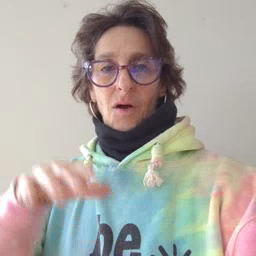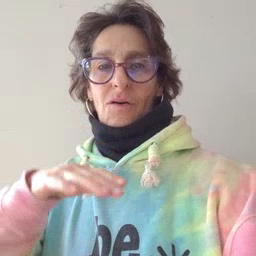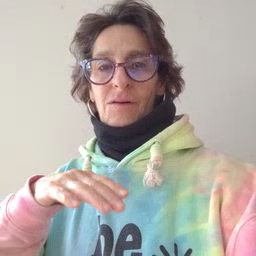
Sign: on